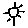
Label: sun